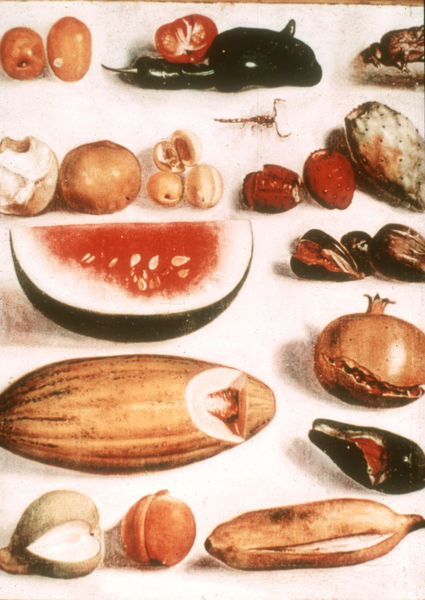
Titel: Stilleben
Künstler: Hermenegildo Bustos
Schlagwörter: tier, tomate, kakao, kaktusfeige